Interaction volume radius: 5 \u00c5
Interaction volume height: 30 \u00c5
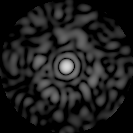
Disorder parameter: 0.8273